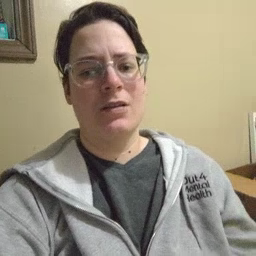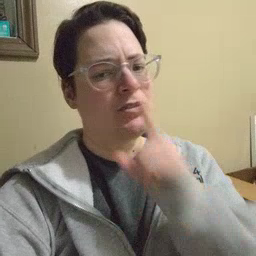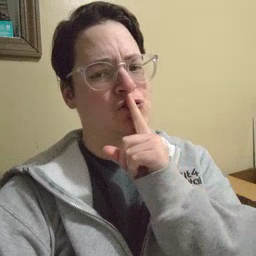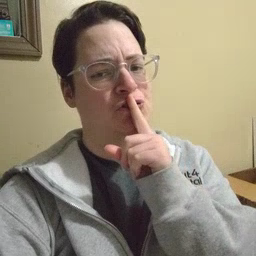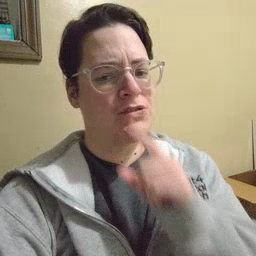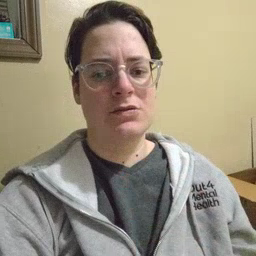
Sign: shhh